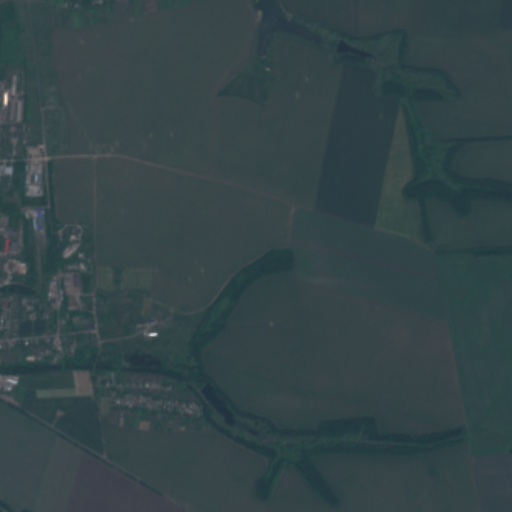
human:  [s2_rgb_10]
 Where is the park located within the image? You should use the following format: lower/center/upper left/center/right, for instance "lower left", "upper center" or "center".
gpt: The park is located in the upper left of the image.
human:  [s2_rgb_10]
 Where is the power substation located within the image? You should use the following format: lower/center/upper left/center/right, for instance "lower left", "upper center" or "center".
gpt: The power substation is located in the lower left of the image.
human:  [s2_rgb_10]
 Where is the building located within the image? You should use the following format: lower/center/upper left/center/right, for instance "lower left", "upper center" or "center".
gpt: There is no building in the image.